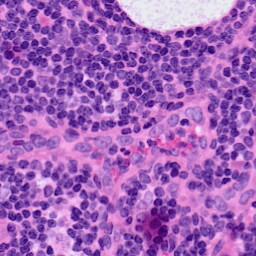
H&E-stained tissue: LymphNode